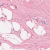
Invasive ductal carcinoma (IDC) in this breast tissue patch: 0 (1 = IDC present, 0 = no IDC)